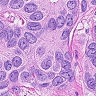
Metastatic tissue present: yes